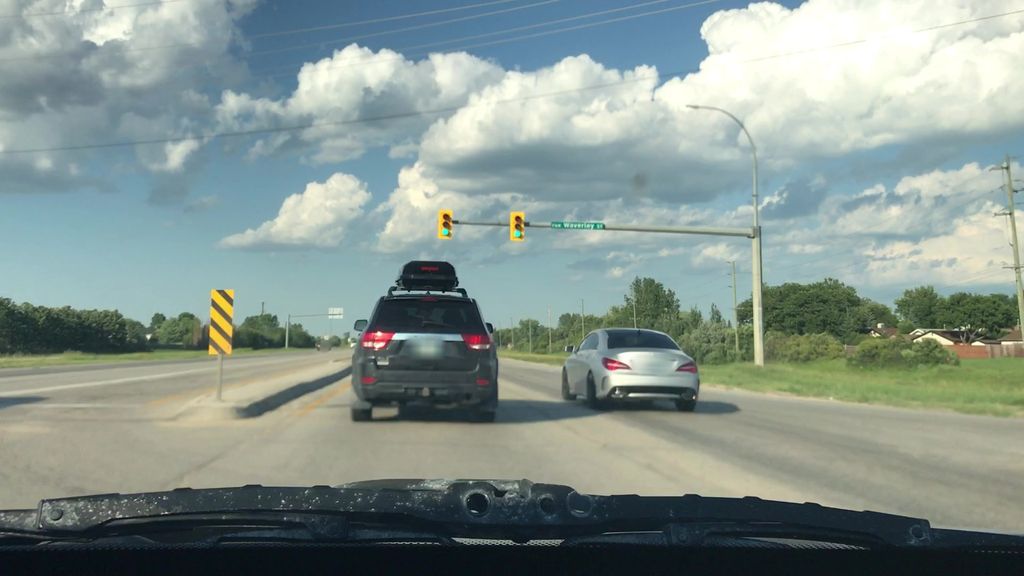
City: winnipeg